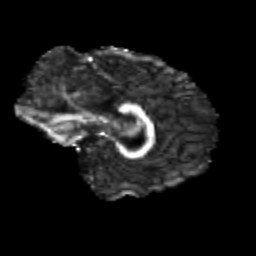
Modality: FA
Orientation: sagittal
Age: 23
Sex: female
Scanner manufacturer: siemens
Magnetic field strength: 3 T
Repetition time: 3.5 s
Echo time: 0.113 s